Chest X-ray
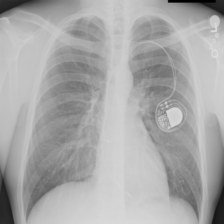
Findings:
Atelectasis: negative
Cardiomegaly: negative
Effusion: negative
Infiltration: negative
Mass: negative
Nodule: negative
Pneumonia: negative
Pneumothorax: negative
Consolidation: negative
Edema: negative
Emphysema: negative
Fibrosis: negative
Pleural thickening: negative
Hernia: negative